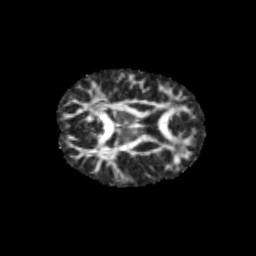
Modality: FA
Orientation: axial
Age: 11
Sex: female
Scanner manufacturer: siemens
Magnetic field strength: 3 T
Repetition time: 3.8 s
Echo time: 0.07 s